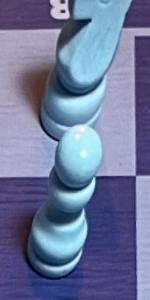
Label: Pawn_White